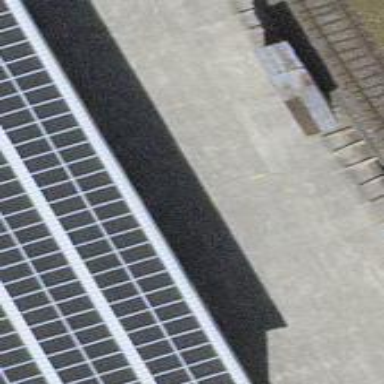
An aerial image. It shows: Solar power generator utilizing photovoltaic technology with solar photovoltaic panels.